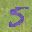
Label: 5